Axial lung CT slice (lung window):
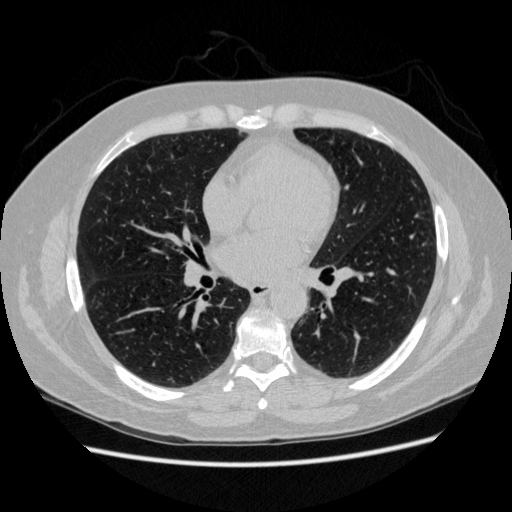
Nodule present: yes
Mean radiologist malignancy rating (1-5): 3